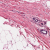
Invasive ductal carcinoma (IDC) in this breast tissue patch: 0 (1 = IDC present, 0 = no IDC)